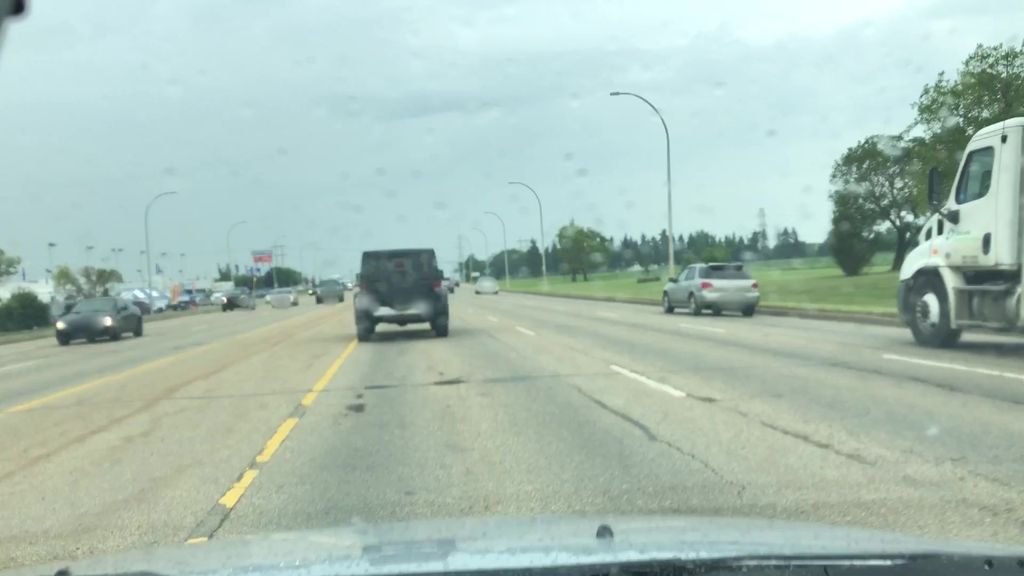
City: edmonton